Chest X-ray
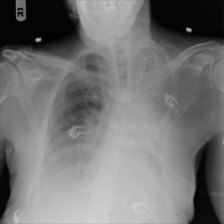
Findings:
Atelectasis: negative
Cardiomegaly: negative
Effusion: negative
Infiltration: negative
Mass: negative
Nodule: negative
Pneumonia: negative
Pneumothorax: negative
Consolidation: negative
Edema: negative
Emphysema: negative
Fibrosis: negative
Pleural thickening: negative
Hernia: negative